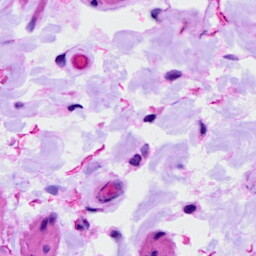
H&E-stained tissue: Ovarian